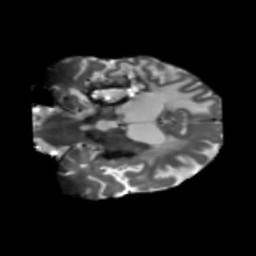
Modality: T2w
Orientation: coronal
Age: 58
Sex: male
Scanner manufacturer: siemens
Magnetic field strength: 3 T
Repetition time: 5.25 s
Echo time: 0.08 s